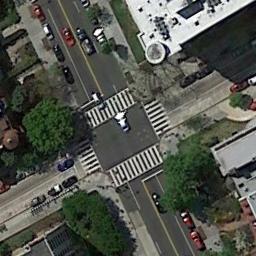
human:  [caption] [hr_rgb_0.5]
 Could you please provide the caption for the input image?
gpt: There are many moving and waiting vehicles on the road at the intersection, Many buildings and some trees around the intersection .

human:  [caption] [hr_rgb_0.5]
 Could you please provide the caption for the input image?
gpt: There are a lot of buildings beside the intersection .

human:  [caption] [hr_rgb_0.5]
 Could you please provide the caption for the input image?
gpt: There are few cars at the crossroads .

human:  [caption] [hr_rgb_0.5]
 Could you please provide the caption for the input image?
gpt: There are some green trees and a white building beside the intersection .

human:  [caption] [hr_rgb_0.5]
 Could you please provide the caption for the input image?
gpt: An intersection with normal traffic located in a commercial area .